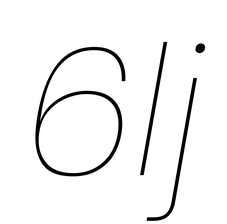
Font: Poppins-ThinItalic